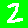
Digit: 2